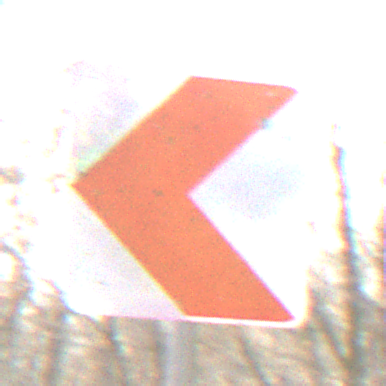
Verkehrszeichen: RichtungstafelnInKurvenKleinRechts
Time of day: MorningAfternoon
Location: Outdoor (Nature)
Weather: Clear
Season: Winter
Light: Natural